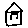
Label: house